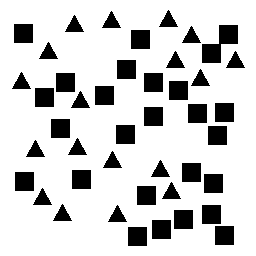
Squares: 26
Triangles: 18
Stars: 0
Total shapes: 44